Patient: sex M, age 36
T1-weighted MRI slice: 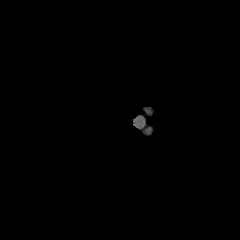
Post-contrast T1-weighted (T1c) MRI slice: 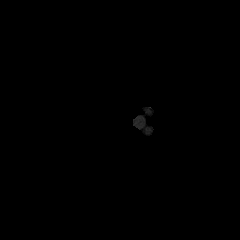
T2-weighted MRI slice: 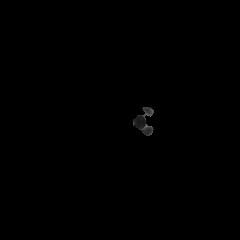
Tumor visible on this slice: no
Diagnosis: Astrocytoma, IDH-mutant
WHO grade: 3